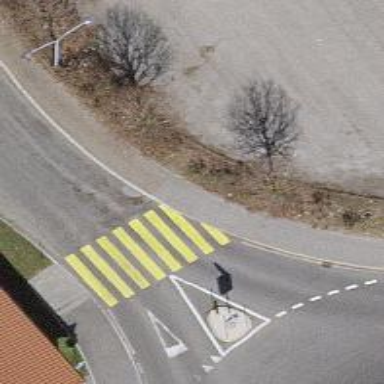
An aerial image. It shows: Uncontrolled zebra crossing with zebra markings.